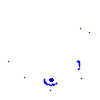
Particle: electron